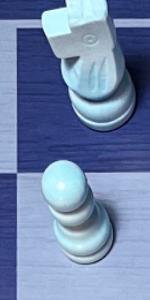
Label: Pawn_White